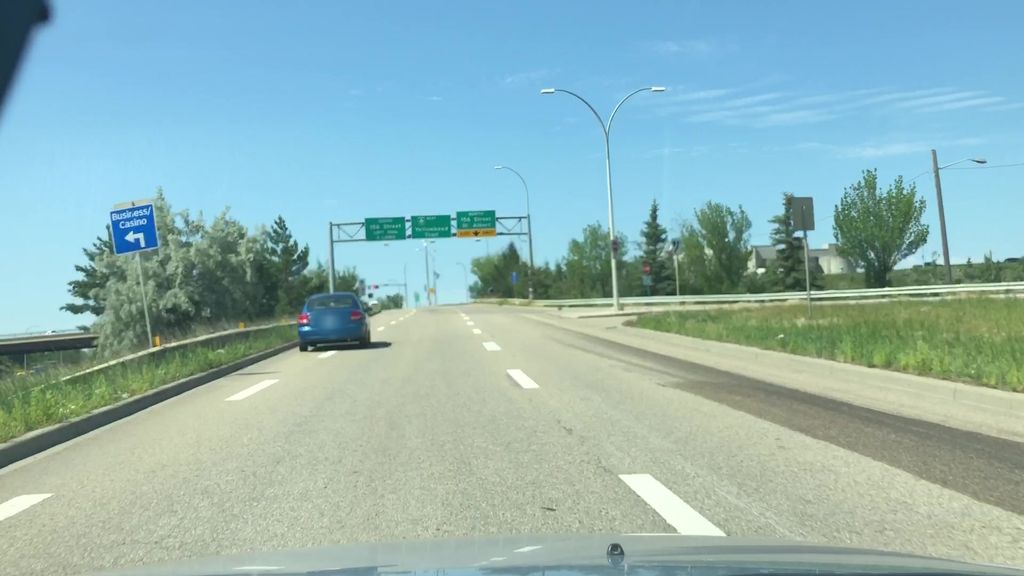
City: edmonton